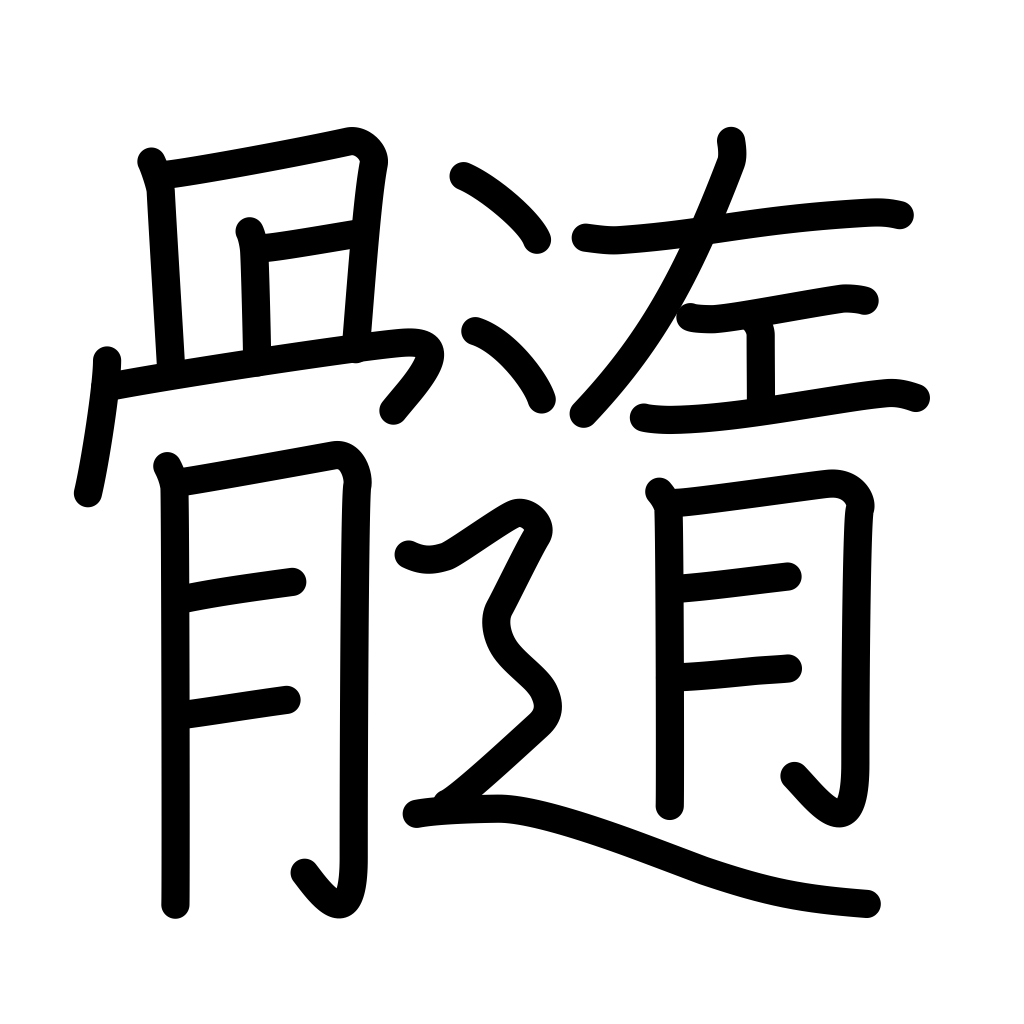
Meaning: marrow, pith